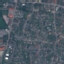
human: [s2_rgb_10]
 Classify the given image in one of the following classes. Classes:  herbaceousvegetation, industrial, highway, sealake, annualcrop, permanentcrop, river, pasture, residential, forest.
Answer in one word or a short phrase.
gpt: Residential